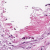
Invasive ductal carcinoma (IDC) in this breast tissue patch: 0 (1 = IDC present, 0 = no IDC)